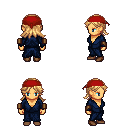
a pixel art fantasy rpg character, female body template, human, tanned skin, blue robe, metal pants, light blonde loose hair, red bandana, leather bracers, brown shoes, four views (front, back, left, right), 2x2 character sprite sheet, small pixel art, hard edges, no anti-aliasing